Aerial crown-view tile of a tropical tree (Barro Colorado Island, Panama), acquired 20241014:
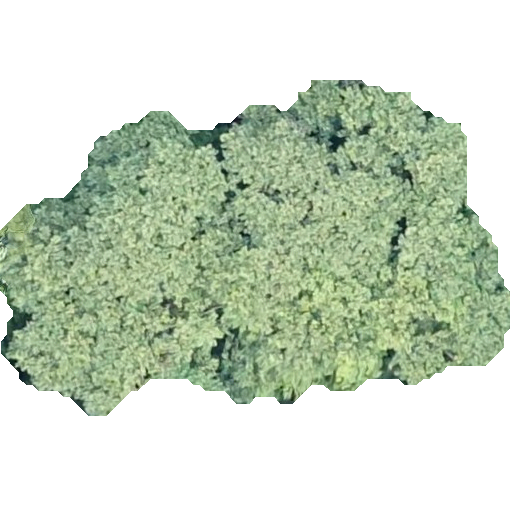
Species: Apeiba membranacea
GBIF accepted scientific name: Apeiba membranacea
Crown area: 194.751 m²